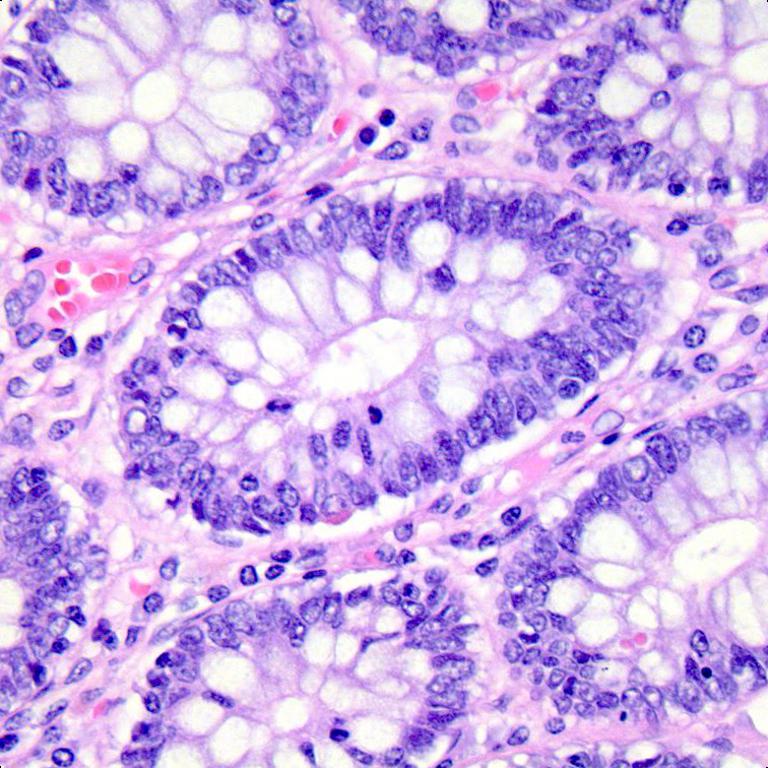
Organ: colon
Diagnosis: benign